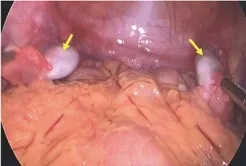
Laparoscopic view and histopathological pictures. (A) Laparoscopic view of bilateral gonads; arrows point to bilateral gonads.
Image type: endoscopy (gi_endoscopy)